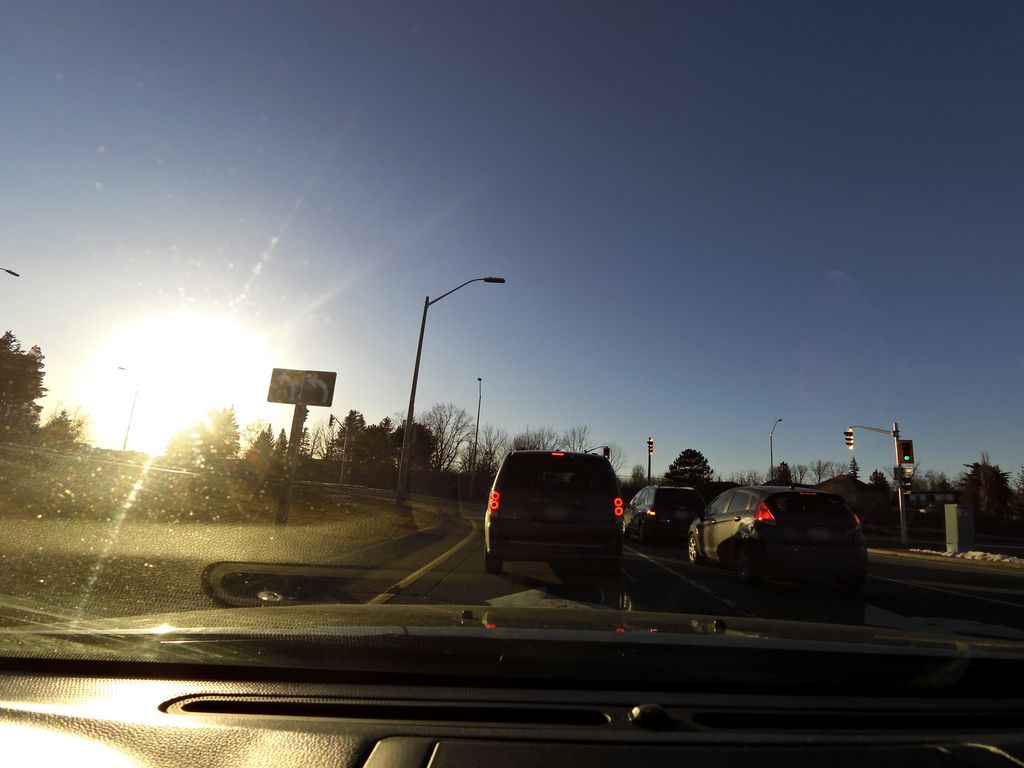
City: hamilton